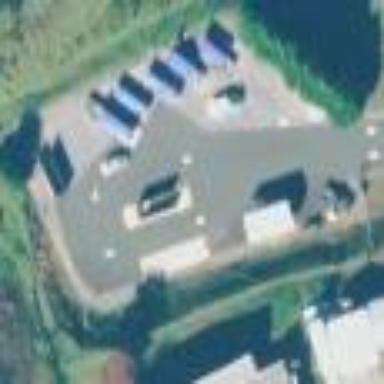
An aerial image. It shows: Recycling centre providing amenities for recycling.